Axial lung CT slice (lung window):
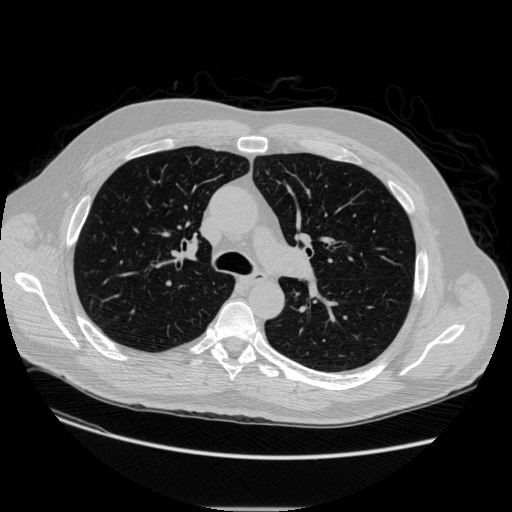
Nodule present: no